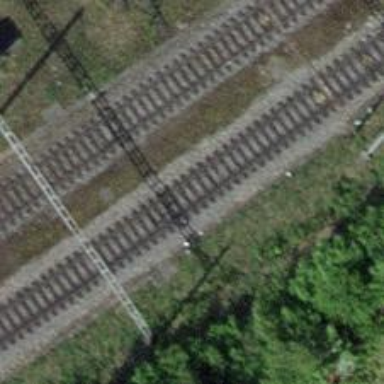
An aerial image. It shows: Single-track electrified railway with contact line.